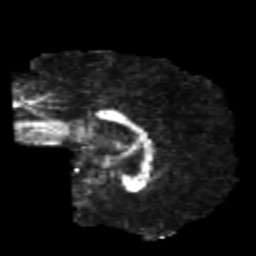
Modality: FA
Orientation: sagittal
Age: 25
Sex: male
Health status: healthy
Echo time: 0.074 s